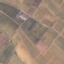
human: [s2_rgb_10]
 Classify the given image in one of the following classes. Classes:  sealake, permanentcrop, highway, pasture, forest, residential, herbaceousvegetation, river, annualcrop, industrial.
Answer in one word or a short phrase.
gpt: PermanentCrop